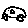
Label: car